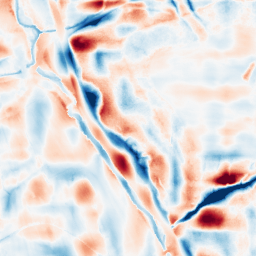
Category: wavelet
Decomposition family: wavelet_dwt
Decomposition parameters: wavelet: sym4
level: 5
Upsampling method: quartic
Upsampling parameters: scale: 2
Upsampling scale: 2